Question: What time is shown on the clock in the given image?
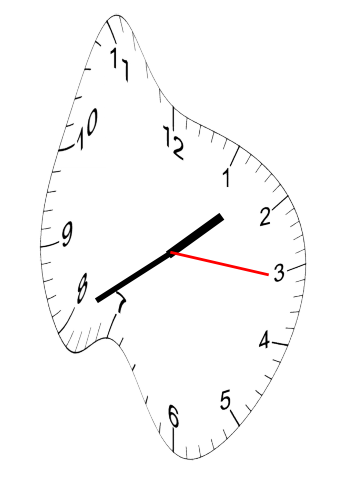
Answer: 01:40:16